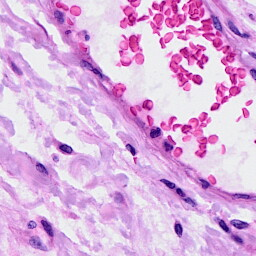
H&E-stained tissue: Ovarian